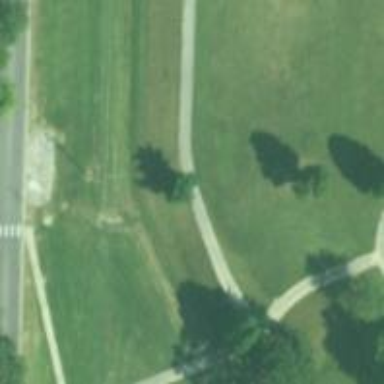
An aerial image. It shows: Cycleway.